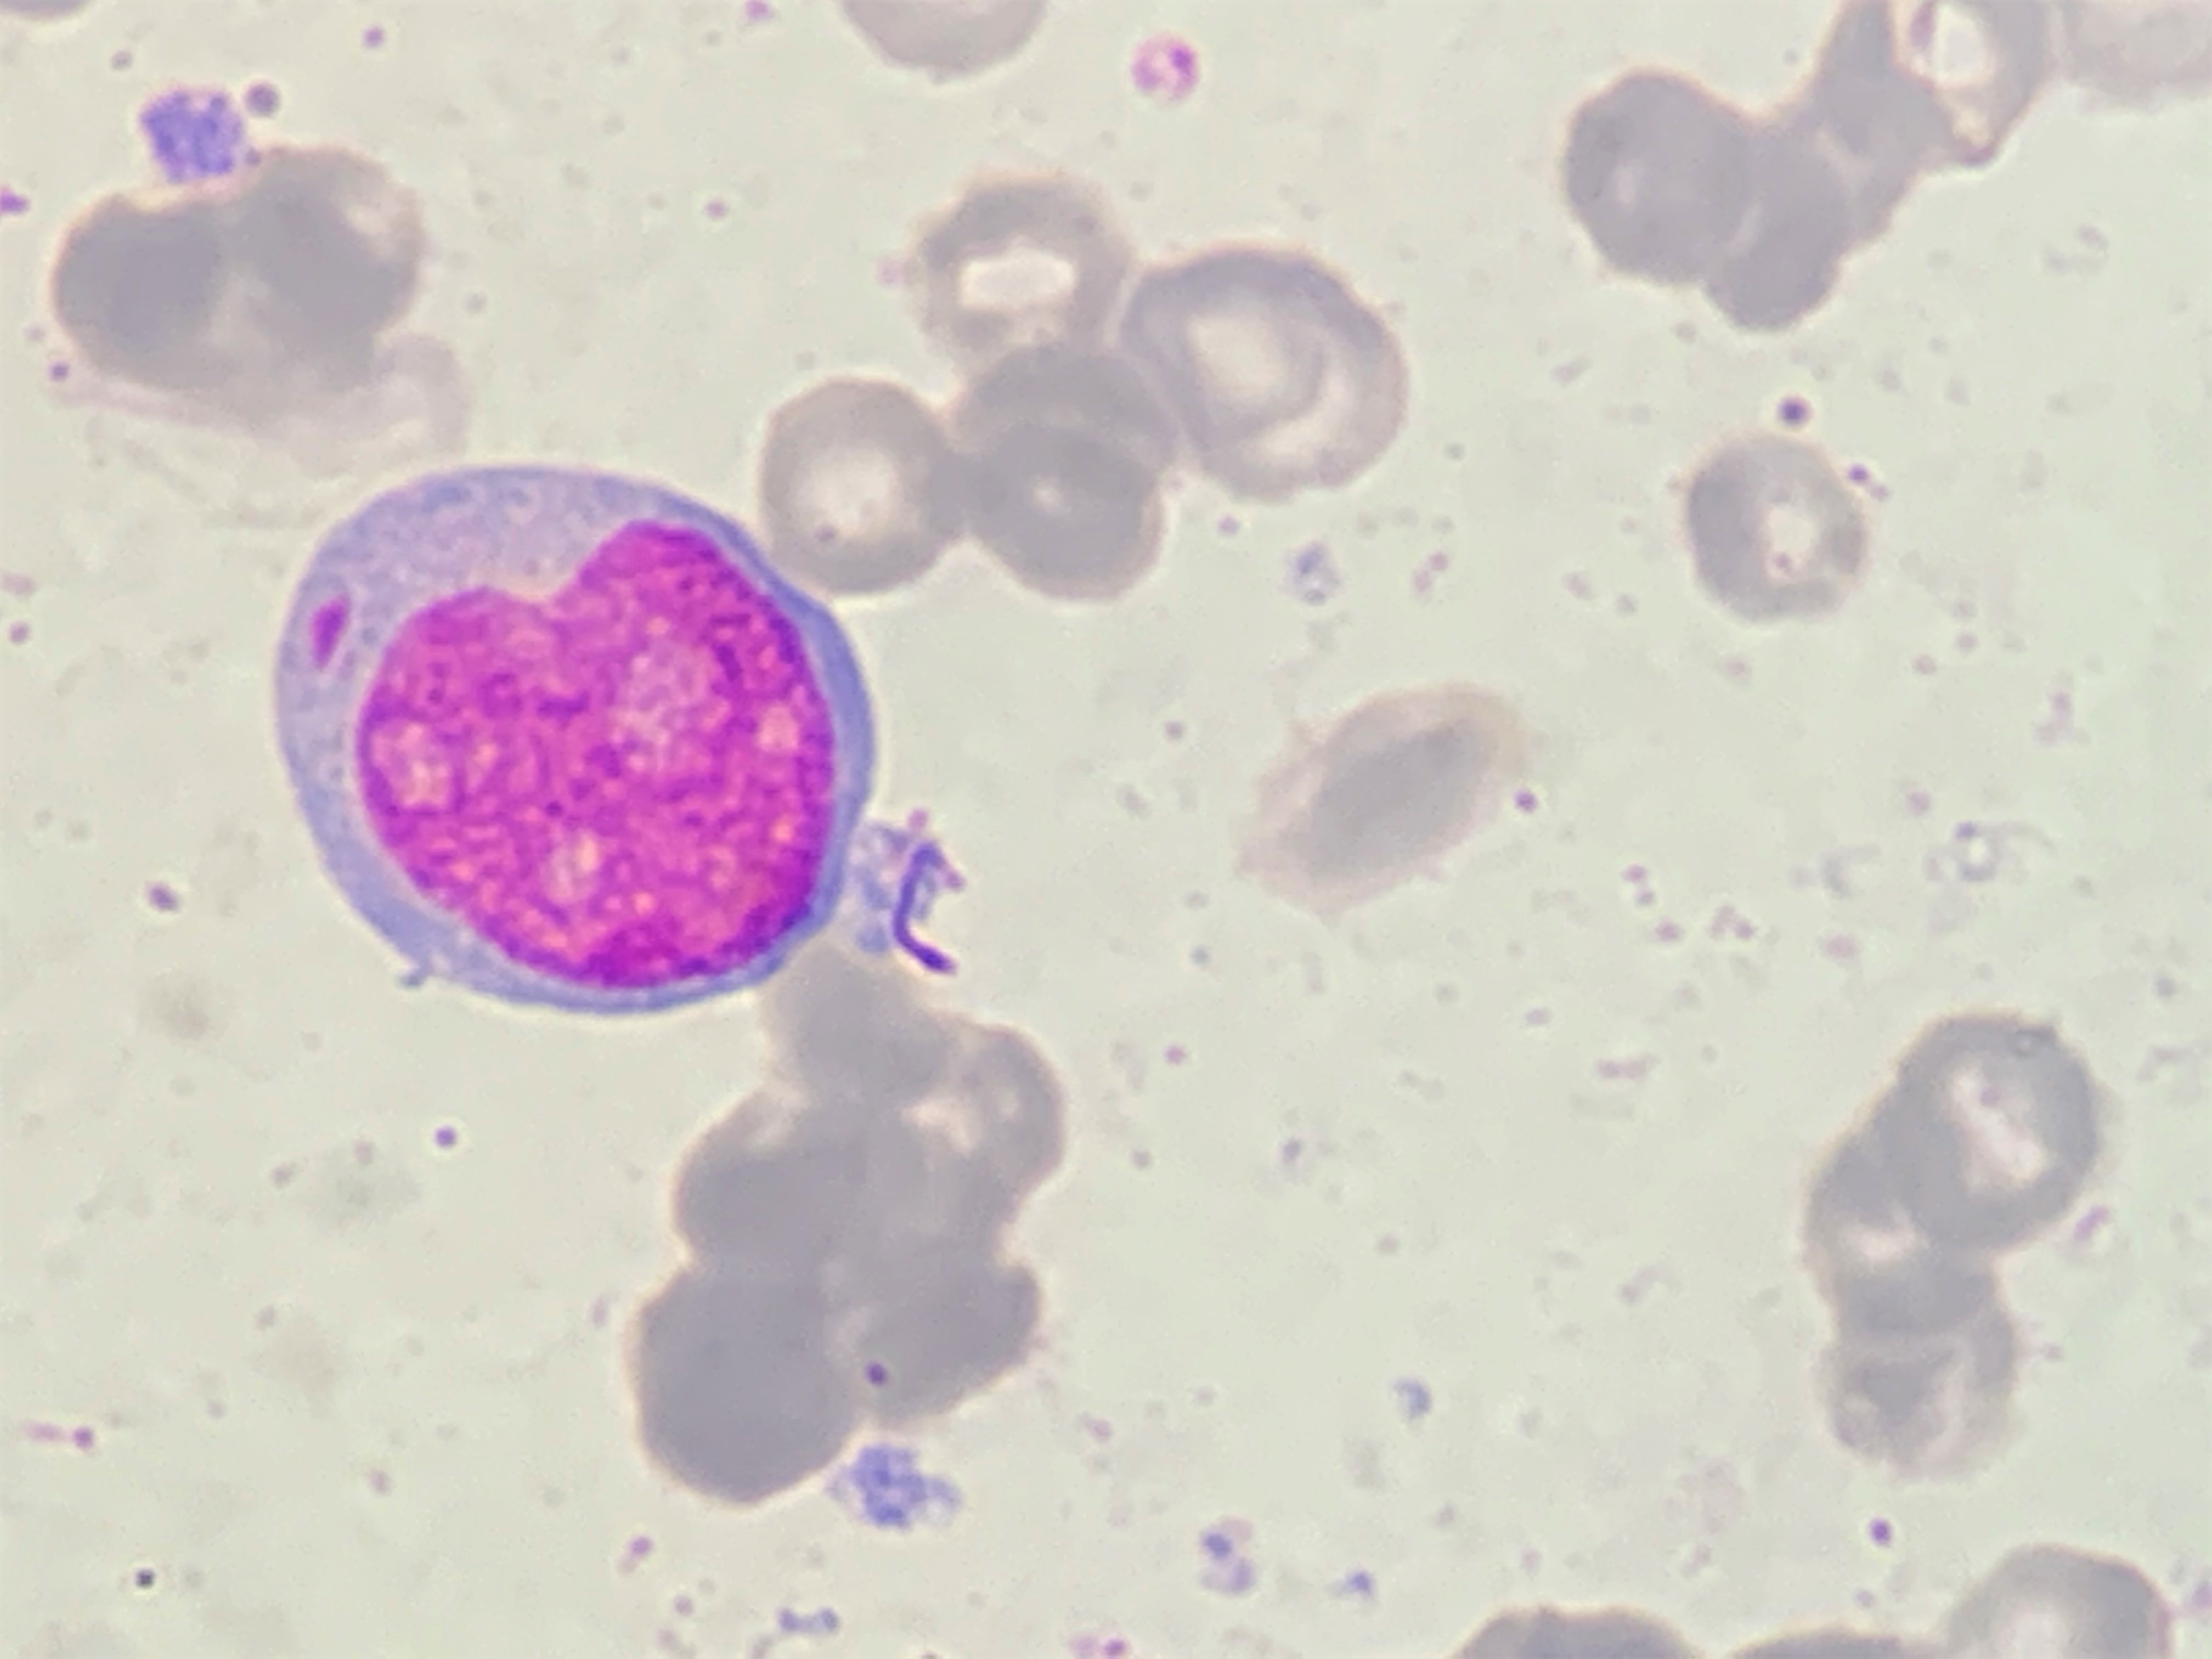
Cell type: BLAST CELLS